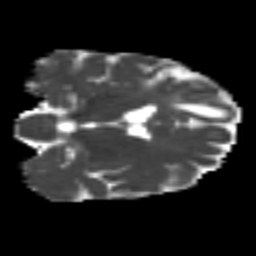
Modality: MD
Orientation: coronal
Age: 40
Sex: female
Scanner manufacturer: siemens
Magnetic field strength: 3 T
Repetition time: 4.987 s
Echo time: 0.0792 s